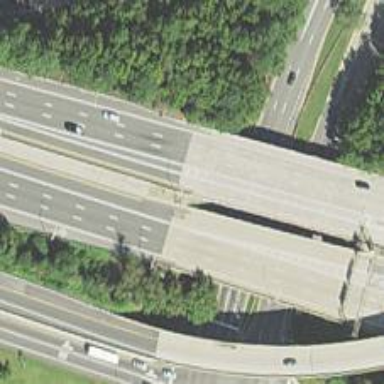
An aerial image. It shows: Viaduct bridge over motorway link.